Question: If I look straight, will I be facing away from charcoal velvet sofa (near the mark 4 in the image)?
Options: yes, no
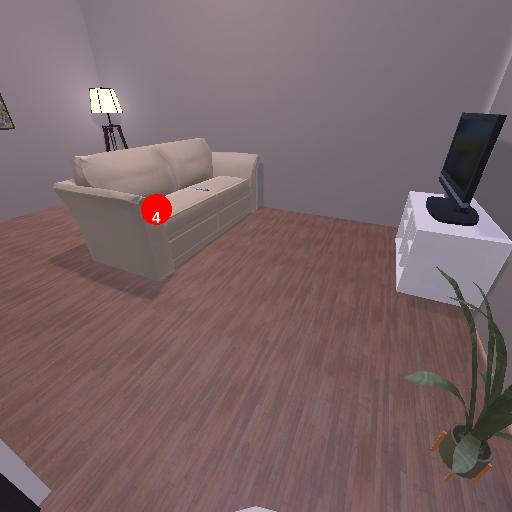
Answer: yes